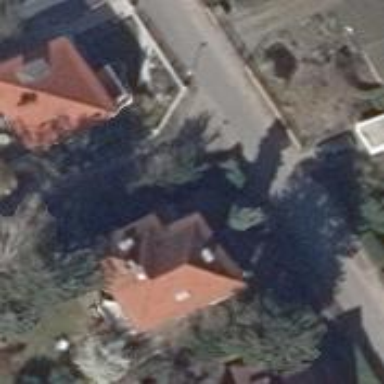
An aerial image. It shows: Detached building with hipped roof.